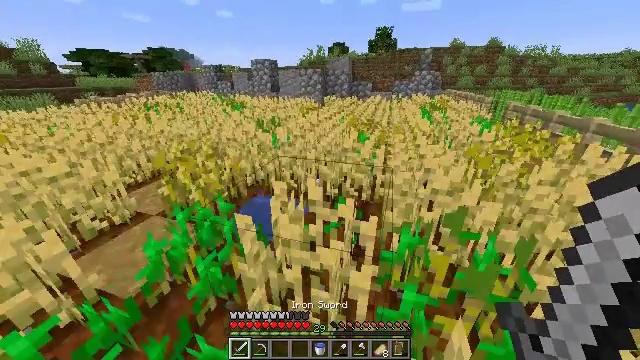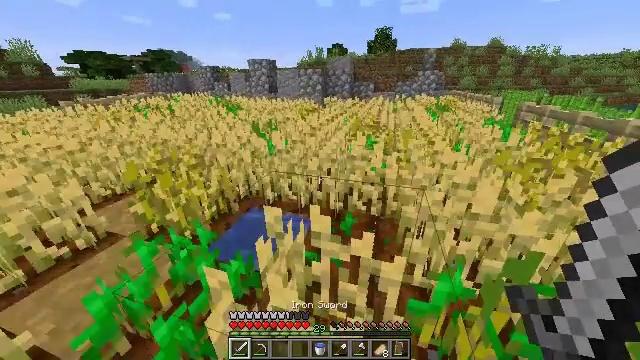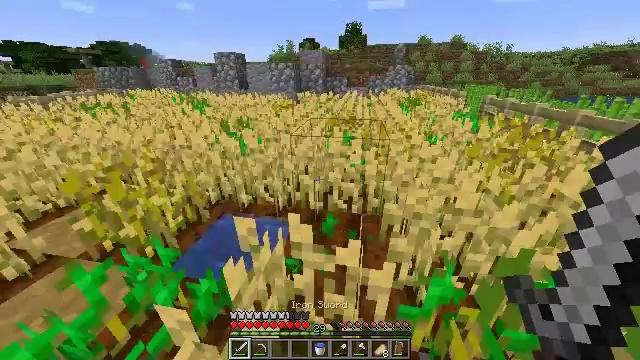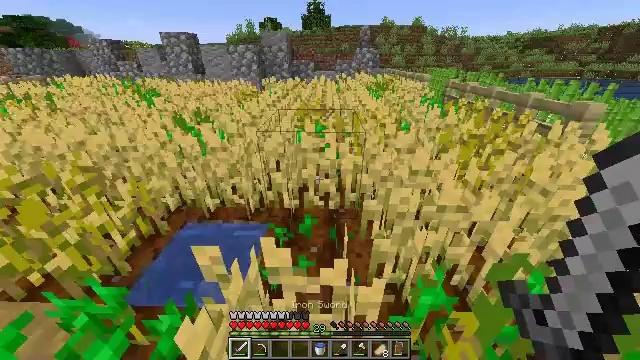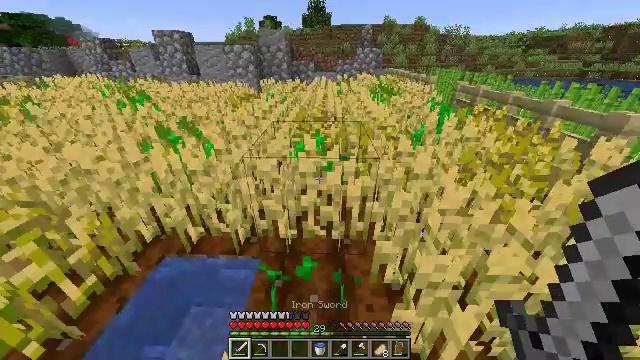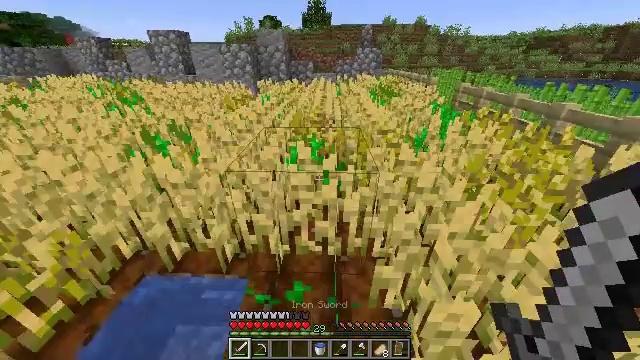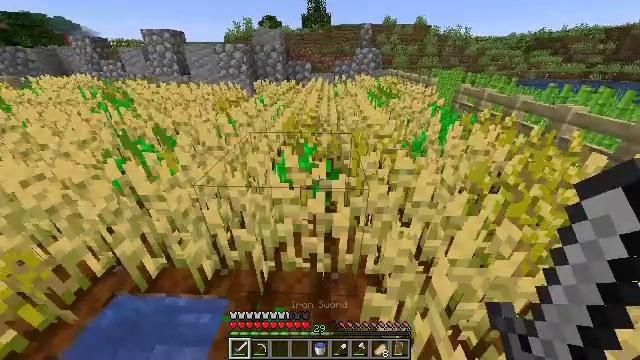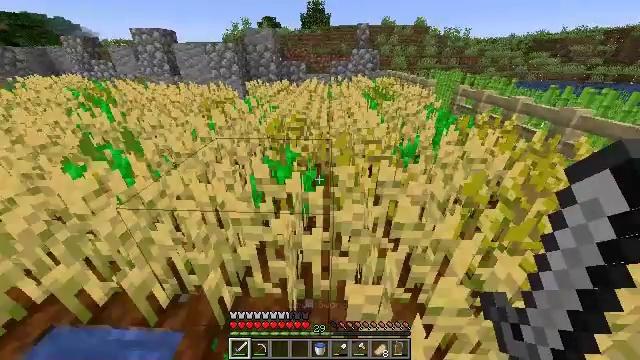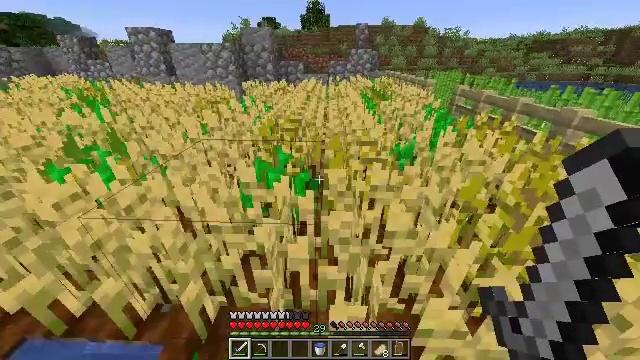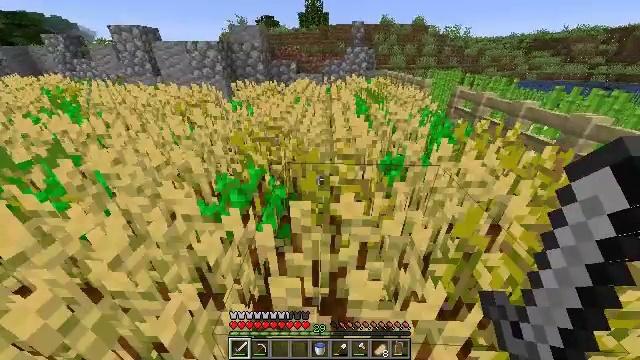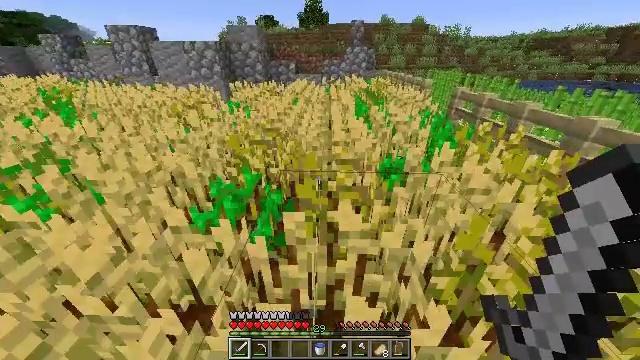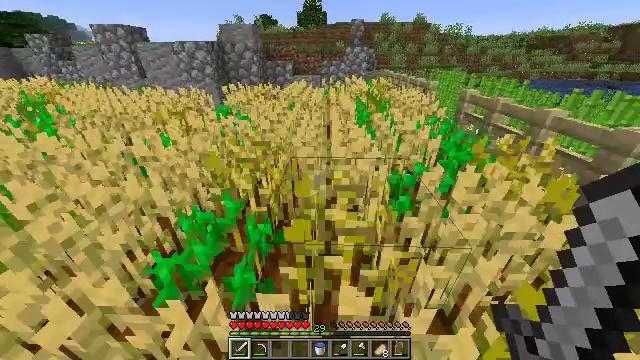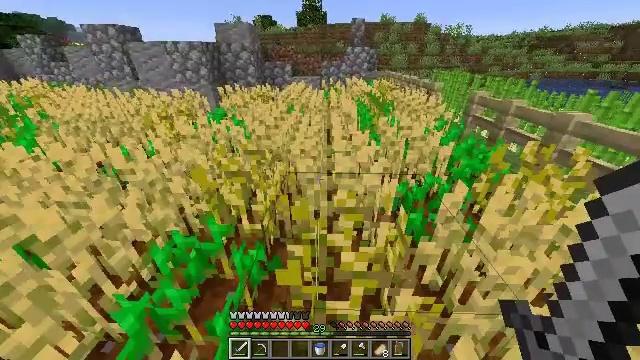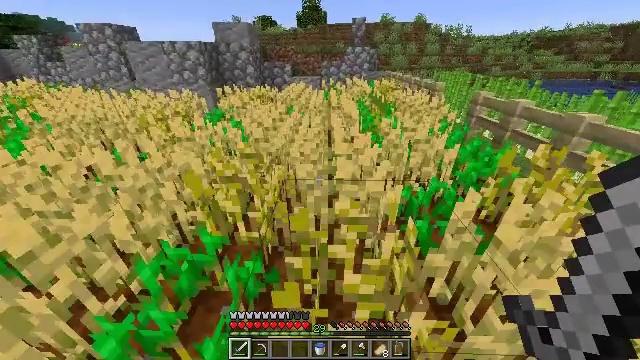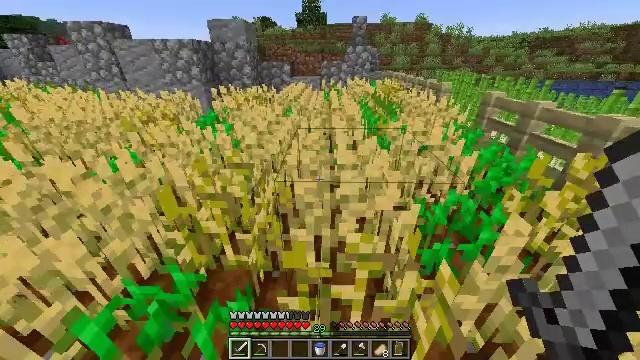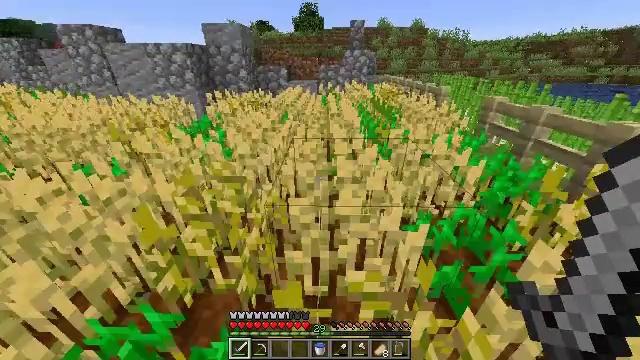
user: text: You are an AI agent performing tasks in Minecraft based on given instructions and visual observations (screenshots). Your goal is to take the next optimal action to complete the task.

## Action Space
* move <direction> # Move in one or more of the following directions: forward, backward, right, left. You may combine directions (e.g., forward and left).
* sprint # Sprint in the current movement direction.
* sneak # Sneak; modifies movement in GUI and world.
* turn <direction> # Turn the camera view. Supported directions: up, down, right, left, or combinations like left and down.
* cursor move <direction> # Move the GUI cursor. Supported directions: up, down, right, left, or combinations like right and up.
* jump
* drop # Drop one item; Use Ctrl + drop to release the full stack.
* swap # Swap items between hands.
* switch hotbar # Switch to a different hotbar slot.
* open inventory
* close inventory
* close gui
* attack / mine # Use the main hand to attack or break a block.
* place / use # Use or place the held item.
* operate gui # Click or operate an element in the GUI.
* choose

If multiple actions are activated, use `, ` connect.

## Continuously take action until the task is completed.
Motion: motion action
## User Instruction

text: Left click to destroy the birch fence.
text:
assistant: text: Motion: move forward, sprint
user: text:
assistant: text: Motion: move forward, sprint, turn right and down
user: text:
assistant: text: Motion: move forward, sprint, turn right and down
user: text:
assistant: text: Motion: move forward, sprint
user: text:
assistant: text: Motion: move forward and move right, sprint
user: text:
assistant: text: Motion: move forward and move right, sprint
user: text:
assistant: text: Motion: move forward and move right, sprint
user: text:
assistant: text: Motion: move forward and move right, sprint
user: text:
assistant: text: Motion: move forward, sprint
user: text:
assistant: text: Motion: move forward, sprint
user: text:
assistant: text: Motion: move forward, sprint
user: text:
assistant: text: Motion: move forward, sprint
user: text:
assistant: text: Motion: move forward, sprint
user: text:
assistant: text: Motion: move forward, sprint
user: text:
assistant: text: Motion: move forward, sprint
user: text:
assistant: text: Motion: move forward, sprint, turn left and up
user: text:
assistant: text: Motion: move forward, sprint
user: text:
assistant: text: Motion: move forward, sprint
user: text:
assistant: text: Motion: move forward, sprint
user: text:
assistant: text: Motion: move forward, sprint
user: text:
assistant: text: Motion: move forward, sprint, turn left and down
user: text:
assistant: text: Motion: move forward, sprint
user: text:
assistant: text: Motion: move forward, sprint
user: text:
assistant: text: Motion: move forward, sprint, turn up
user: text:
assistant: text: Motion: move forward, sprint
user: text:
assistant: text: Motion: move forward, sprint, turn up
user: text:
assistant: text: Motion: move forward, sprint
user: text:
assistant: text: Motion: move forward, sprint
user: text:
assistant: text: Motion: move forward, sprint
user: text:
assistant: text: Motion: move forward, sprint